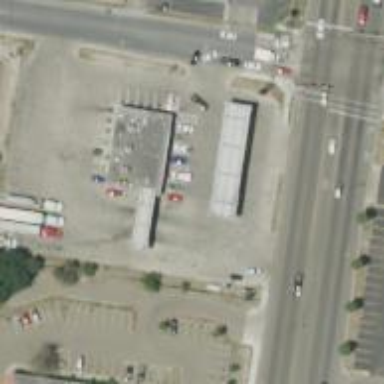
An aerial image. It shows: Convenience shop.